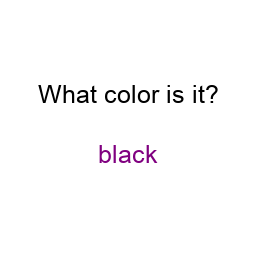
Color: purple
Color name shown: black
Background color: white
Question text color: black